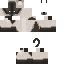
A male skeleton skin with dark skin, wearing brown helmet dressed in a black armor chest and black pants, featuring a closed mouth.